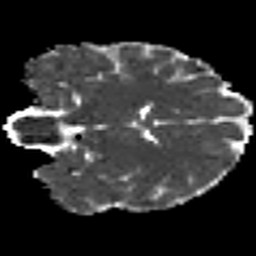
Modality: MD
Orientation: coronal
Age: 22
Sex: male
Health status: ill
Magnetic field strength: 3 T
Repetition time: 8.4 s
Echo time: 0.0926 s